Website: walmart
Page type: billing-address
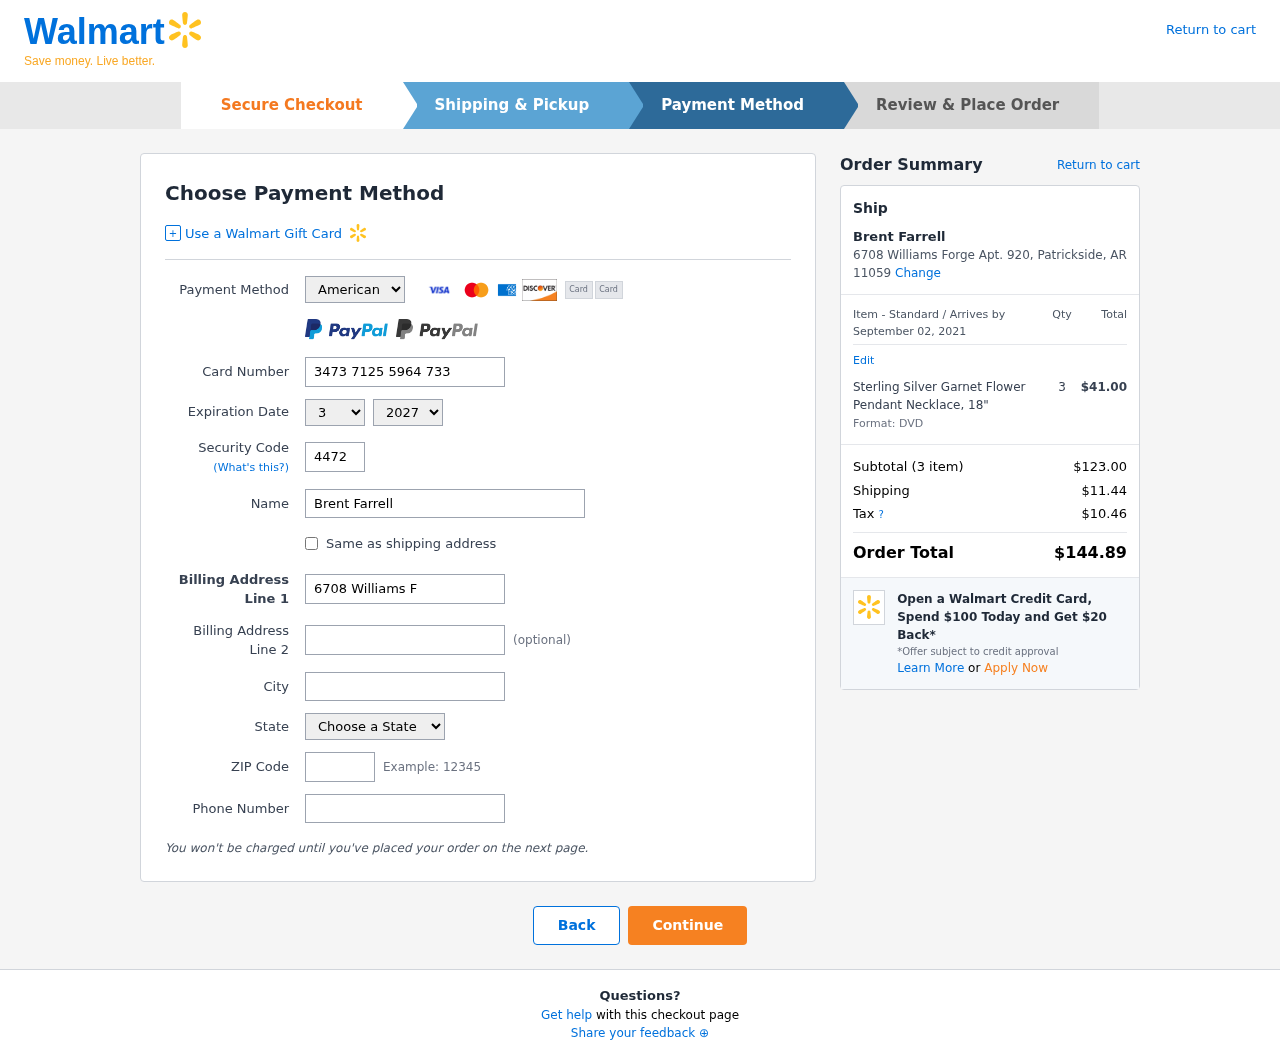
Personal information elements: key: PII_CARD_CVV
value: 4472
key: PII_CARD_EXPIRY_MONTH
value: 03
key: PII_CARD_EXPIRY_YEAR
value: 27
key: PII_CARD_NUMBER
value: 3473 7125 5964 733
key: PII_CARD_TYPE
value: American Express
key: PII_CITY
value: Patrickside
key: PII_CITY_STATE_ZIP
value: Patrickside, AR 11059
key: PII_FULLNAME
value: Brent Farrell
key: PII_PHONE
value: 7508132187
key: PII_POSTCODE
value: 11059
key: PII_STATE
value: Arkansas
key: PII_STREET
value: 6708 Williams Forge Apt. 920
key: PII_STREET2
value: Apt. 179
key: PII_FULLNAME2
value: Brent Farrell
Product elements: key: PRODUCT1_NAME
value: Sterling Silver Garnet Flower Pendant Necklace, 18"
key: PRODUCT1_PRICE
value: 41
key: PRODUCT1_QUANTITY
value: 3
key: PRODUCT1_DESC
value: Format: DVD
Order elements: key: ORDER_DELIVERY_DATE
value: September 02, 2021
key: ORDER_NUM_ITEMS
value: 3
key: ORDER_SUBTOTAL
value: $123.00
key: ORDER_SHIPPING_COST
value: $11.44
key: ORDER_TAX
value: $10.46
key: ORDER_TOTAL
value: $144.89